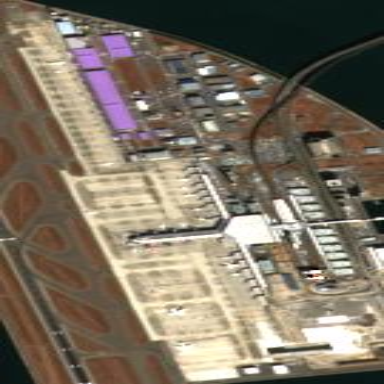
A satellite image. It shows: Apron at the airport.